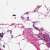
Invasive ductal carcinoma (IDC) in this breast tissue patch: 0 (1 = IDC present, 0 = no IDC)